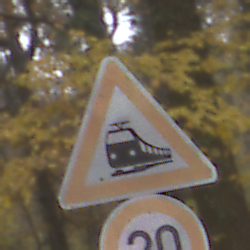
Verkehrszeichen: Bahnuebergang
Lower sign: Geschwindigkeit20
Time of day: MorningAfternoon
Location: Outdoor (Nature)
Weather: Overcast
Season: Autumn
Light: Natural